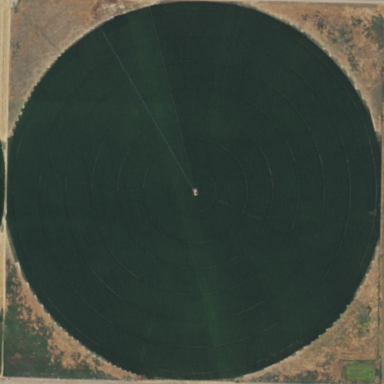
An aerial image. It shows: Farmland with pivot irrigation system.